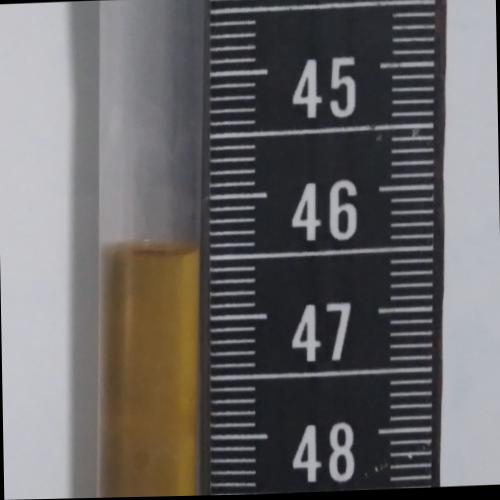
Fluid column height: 46.4 cm